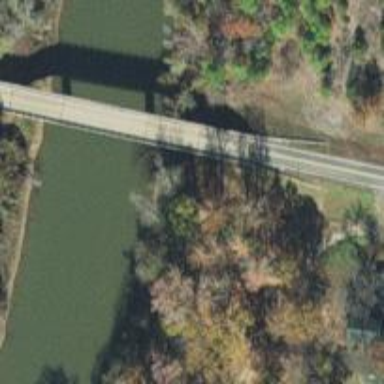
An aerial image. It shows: Secondary road featuring beam bridge.